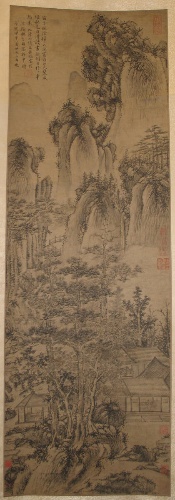
Title: 明   佚名   倣王紱   秋窗讀書圖   軸|Landscape
Artist: Unidentified artist|Wang Fu
Artist bio: |Chinese, 1362–1416
Object type: Hanging scroll
Classification: Paintings
Medium: Hanging scroll; ink on paper
Culture: China
Period: Ming (1368–1644) or Qing dynasty (1644–1911)
Dimensions: Image: 43 7/8 x 14 5/8 in. (111.4 x 37.1 cm)
Overall with mounting: 78 1/2 x 20 7/8 in. (199.4 x 53 cm)
Overall with knobs: 78 1/2 x 25 3/4 in. (199.4 x 65.4 cm)
Department: Asian Art
Credit line: John Stewart Kennedy Fund, 1913
Accession year: 1913
Repository: Metropolitan Museum of Art, New York, NY
Tags: Mountains|Landscapes